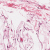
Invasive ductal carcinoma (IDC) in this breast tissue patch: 0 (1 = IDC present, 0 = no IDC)